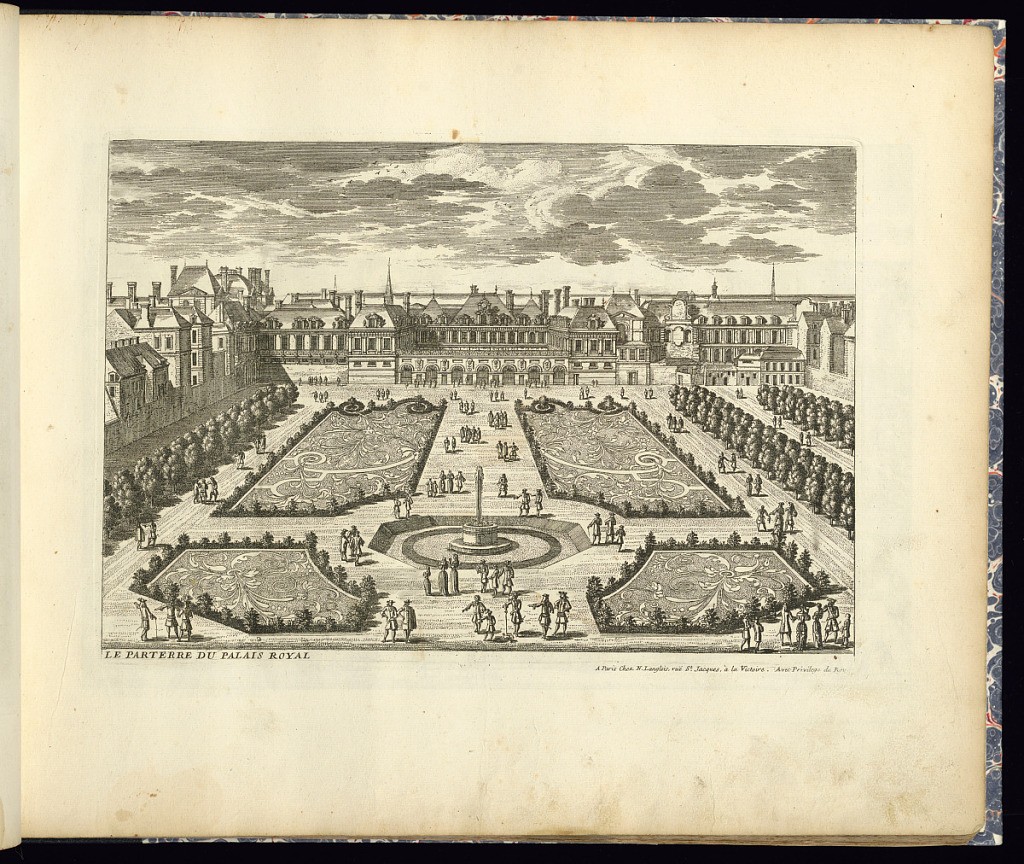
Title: LE PARTERRE DU PALAIS ROYAL
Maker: Adam Perelle, French, 1638 – 1695
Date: late 17th century
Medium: Etching on laid paper
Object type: Print
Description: View of the garden parterre of the Royal Palace (Palais Royal) in Paris, with figures, trees, and a fountain. The façade of the Palace and other buildings in the backyard. The plate is titled and signed.